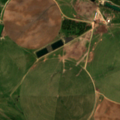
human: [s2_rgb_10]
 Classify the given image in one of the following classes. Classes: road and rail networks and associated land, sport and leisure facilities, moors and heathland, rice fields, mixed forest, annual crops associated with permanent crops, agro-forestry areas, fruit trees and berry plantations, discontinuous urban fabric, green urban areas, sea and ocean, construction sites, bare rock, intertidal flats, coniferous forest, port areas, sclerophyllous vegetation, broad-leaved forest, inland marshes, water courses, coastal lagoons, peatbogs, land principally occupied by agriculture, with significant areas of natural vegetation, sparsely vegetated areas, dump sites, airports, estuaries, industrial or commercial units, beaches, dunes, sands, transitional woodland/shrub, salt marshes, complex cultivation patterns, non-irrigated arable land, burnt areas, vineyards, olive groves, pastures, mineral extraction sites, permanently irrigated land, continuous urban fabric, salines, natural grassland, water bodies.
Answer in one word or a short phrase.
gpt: non-irrigated arable land, permanently irrigated land, pastures